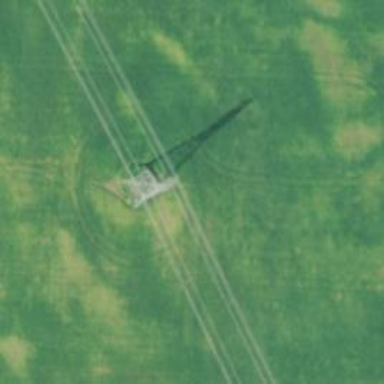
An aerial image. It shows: Lattice structure tower used for power transmission.